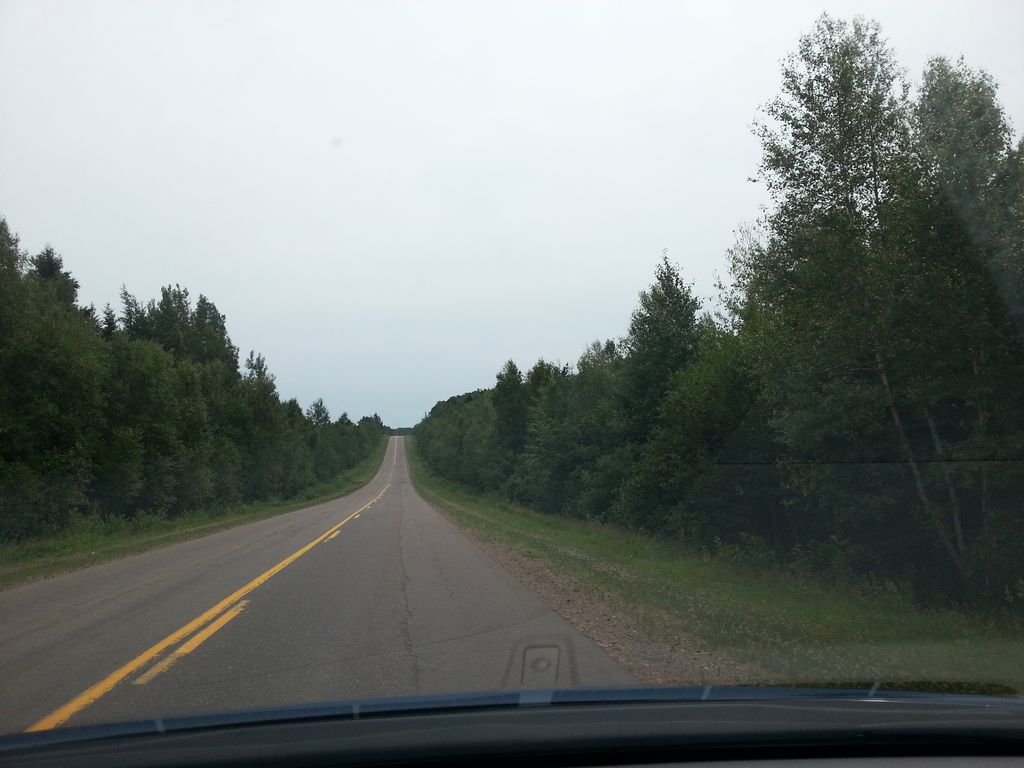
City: charlottetown